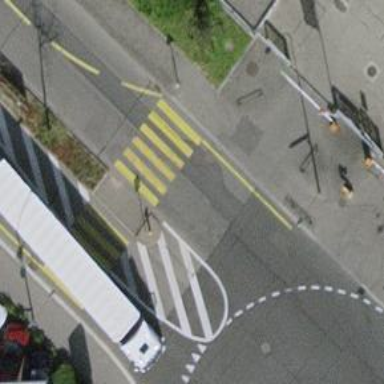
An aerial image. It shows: Footway with asphalt surface. It has zebra crossing with central island.